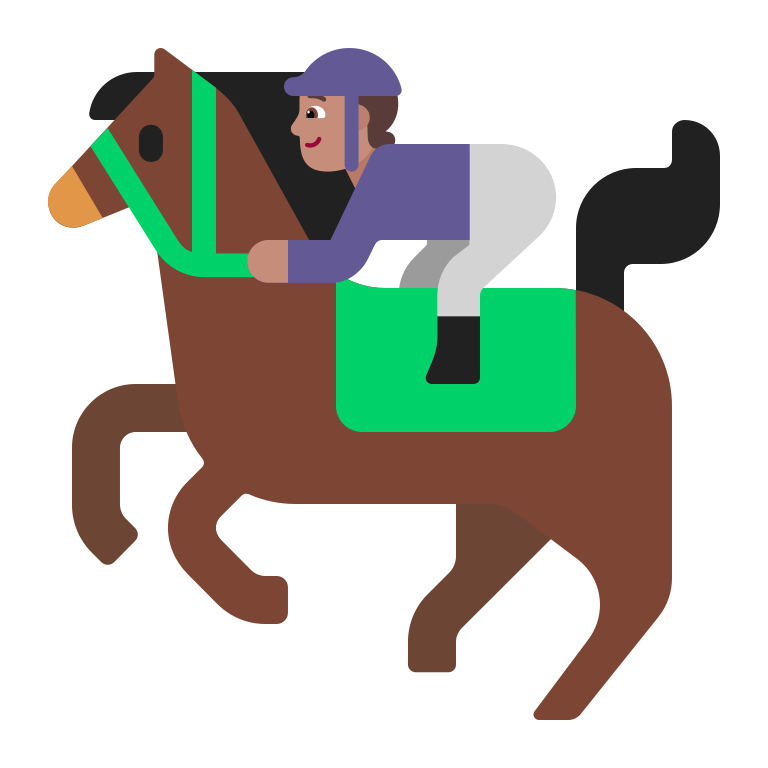
horse racing flat